Interaction volume radius: 10 \u00c5
Interaction volume height: 10 \u00c5
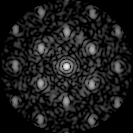
Disorder parameter: 0.4461